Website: walmart
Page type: address-validator
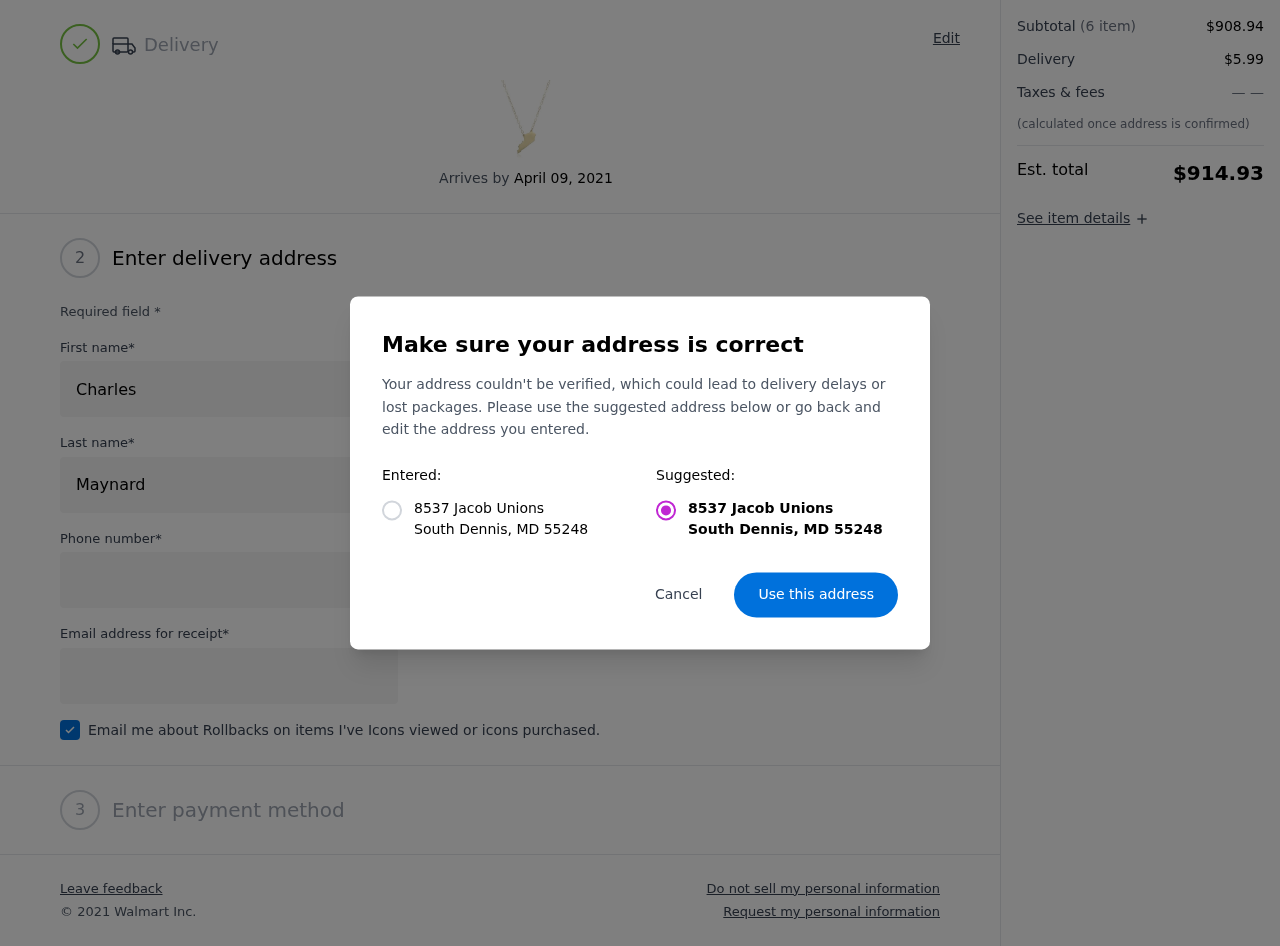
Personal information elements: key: PII_CITY
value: South Dennis
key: PII_POSTCODE
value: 55248
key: PII_STATE_ABBR
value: MD
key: PII_STREET
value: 8537 Jacob Unions
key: PII_FIRSTNAME
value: Charles
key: PII_LASTNAME
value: Maynard
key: PII_STREET2
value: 3608 Jones Road Apt. 922
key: PII_PHONE
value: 9489898371
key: PII_EMAIL
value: cmaynard@hotmail.com
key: PII_POSTCODE_FULL
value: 55248
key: PII_POSTCODE_NUMERIC
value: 55248
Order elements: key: ORDER_DELIVERY_DATE
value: April 09, 2021
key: ORDER_SUBTOTAL
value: $908.94
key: ORDER_SHIPPING_COST
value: $5.99
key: ORDER_TOTAL
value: $914.93